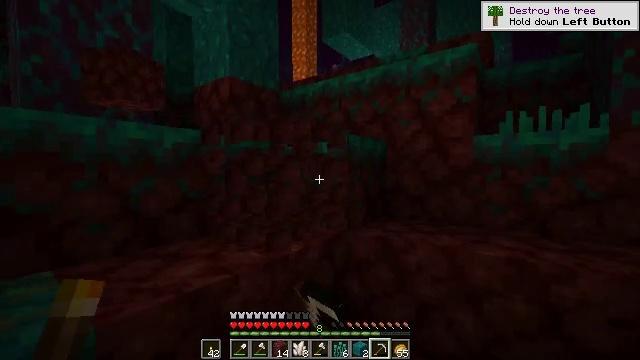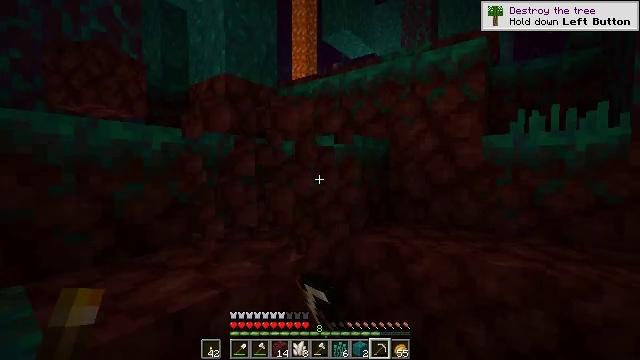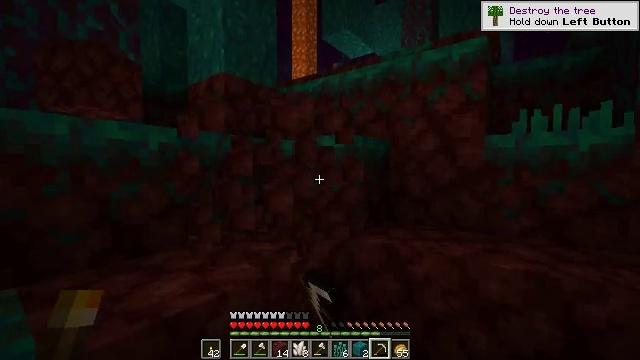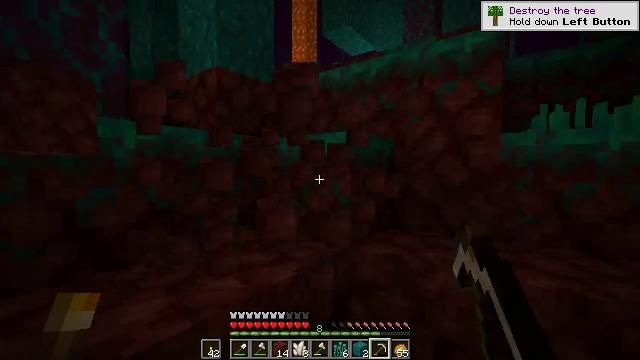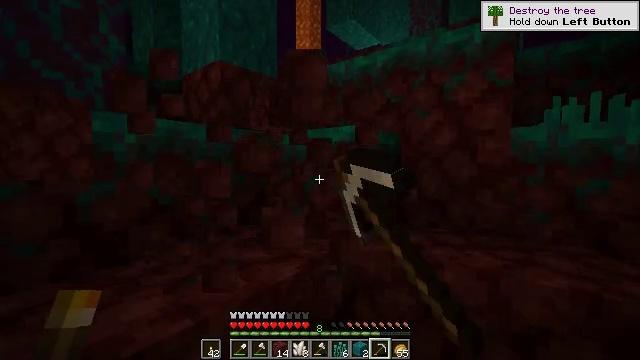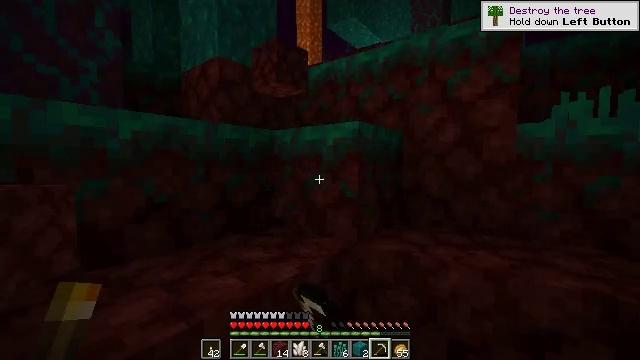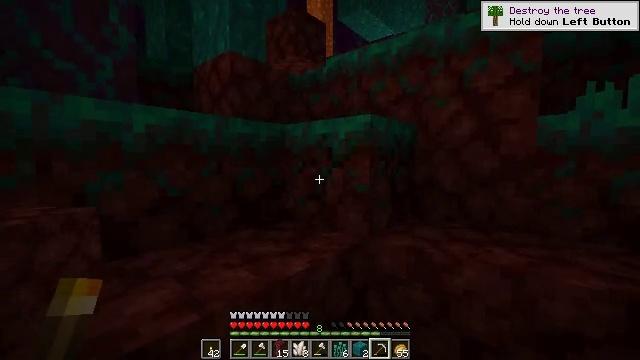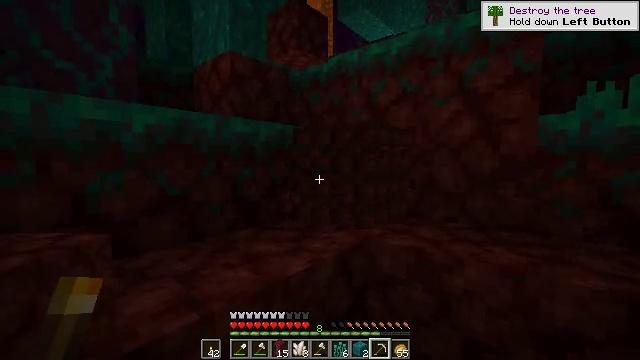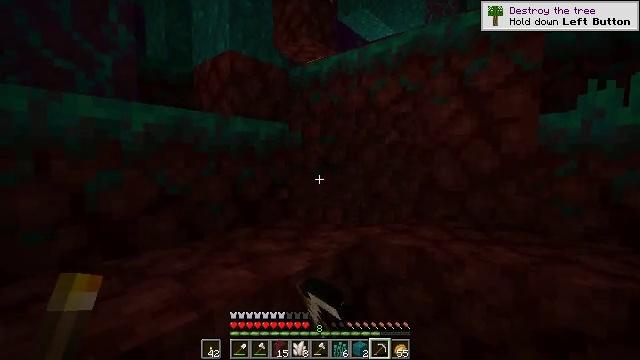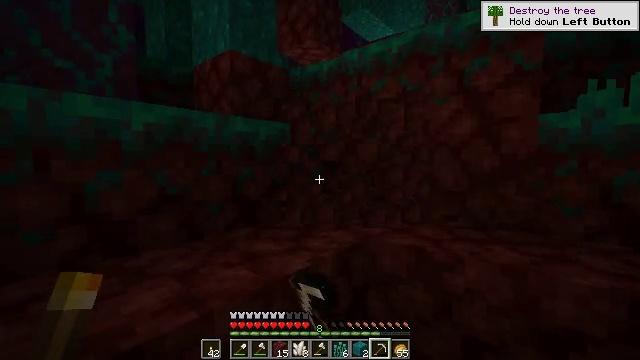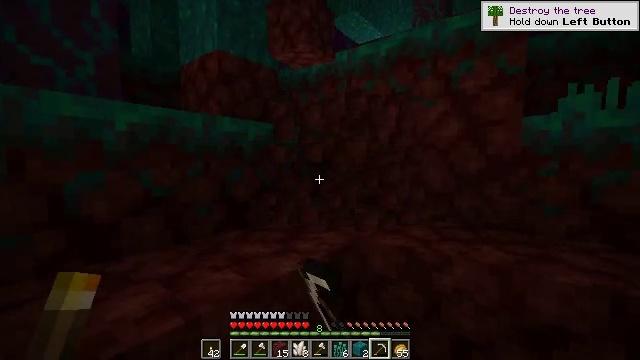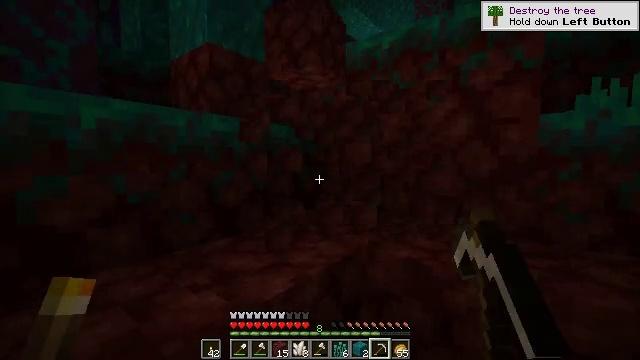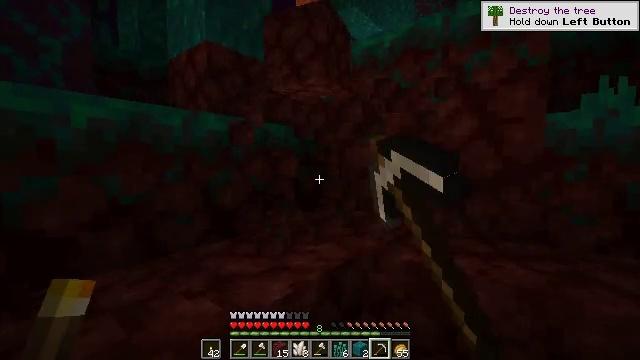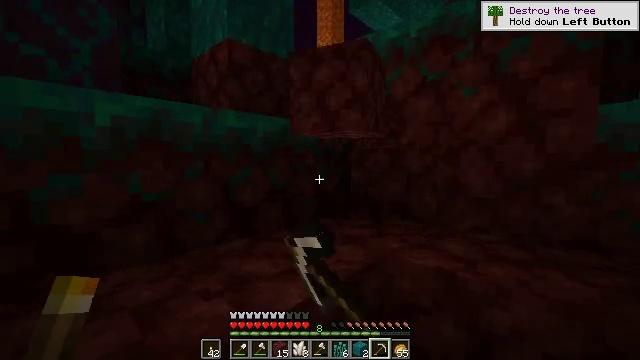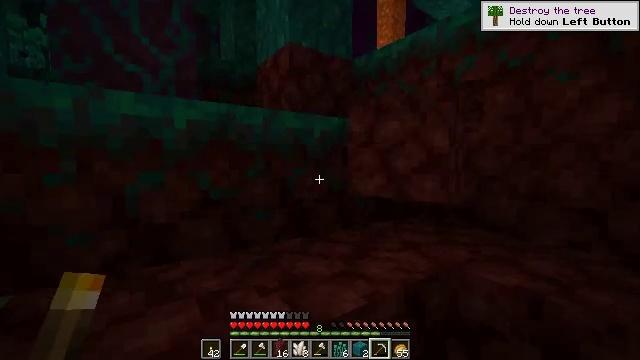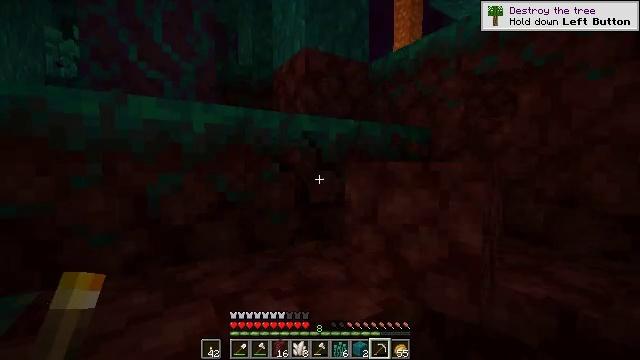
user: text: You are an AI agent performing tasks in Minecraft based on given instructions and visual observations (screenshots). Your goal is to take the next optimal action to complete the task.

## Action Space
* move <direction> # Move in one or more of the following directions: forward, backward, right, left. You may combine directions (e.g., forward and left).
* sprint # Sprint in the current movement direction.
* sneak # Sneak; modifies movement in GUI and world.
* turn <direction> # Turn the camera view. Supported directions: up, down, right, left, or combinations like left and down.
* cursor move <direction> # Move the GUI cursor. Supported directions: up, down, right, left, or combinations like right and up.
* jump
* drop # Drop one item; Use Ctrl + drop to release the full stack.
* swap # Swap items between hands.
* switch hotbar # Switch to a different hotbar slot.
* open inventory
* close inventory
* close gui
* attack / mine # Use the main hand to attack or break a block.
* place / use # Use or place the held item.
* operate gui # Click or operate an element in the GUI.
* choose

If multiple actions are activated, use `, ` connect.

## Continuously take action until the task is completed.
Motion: motion action
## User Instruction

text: Use a pickaxe to mine the warped nylium.
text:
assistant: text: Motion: move forward, attack / mine
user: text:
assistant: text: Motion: move forward, attack / mine
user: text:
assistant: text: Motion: attack / mine
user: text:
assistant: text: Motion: attack / mine
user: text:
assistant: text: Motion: attack / mine
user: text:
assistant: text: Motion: turn left and down, attack / mine
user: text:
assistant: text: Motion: attack / mine
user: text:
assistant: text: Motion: attack / mine
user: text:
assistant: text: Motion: attack / mine
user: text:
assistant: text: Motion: move forward, turn right, attack / mine
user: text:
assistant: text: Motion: move forward, attack / mine
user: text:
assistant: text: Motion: attack / mine
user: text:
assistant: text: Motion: turn left, attack / mine
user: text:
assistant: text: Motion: turn left, attack / mine
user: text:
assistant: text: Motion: turn left, attack / mine
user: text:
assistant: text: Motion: attack / mine
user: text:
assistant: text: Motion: attack / mine
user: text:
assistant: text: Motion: attack / mine
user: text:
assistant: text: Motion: turn left, attack / mine
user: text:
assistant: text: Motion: turn left and down, attack / mine
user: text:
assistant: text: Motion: turn left, attack / mine
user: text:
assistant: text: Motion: turn left, attack / mine
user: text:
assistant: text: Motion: attack / mine
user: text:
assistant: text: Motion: attack / mine
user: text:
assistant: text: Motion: attack / mine
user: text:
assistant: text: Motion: turn left, attack / mine
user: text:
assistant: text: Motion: attack / mine
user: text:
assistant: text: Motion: attack / mine
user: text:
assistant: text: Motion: turn left, attack / mine
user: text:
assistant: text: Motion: move forward, turn left, attack / mine